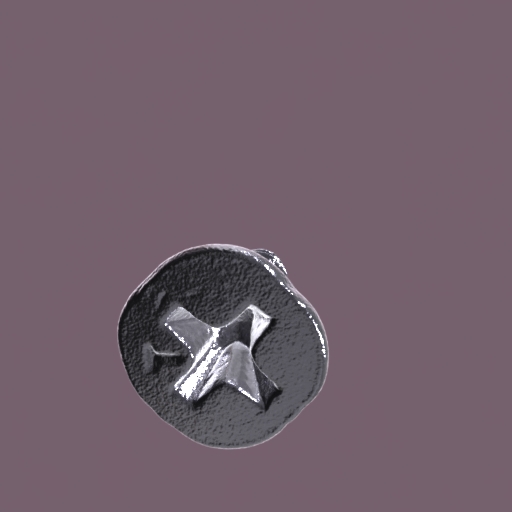
Label: screw